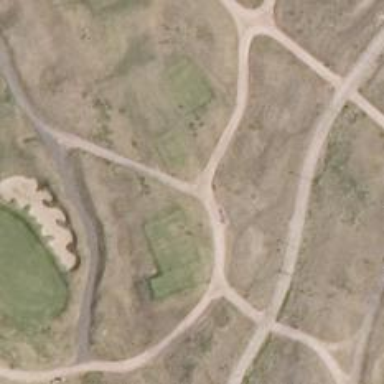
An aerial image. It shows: Path for both roads and golfers.